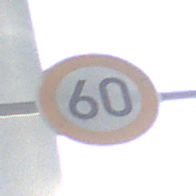
Verkehrszeichen: Geschwindigkeit60
Umgebung: Outdoor, Urban
Tageszeit: MorningAfternoon
Wetter: PartlyCloudy
Licht: Natural
Jahreszeit: NotSpecified
Kontrast: HighContrast